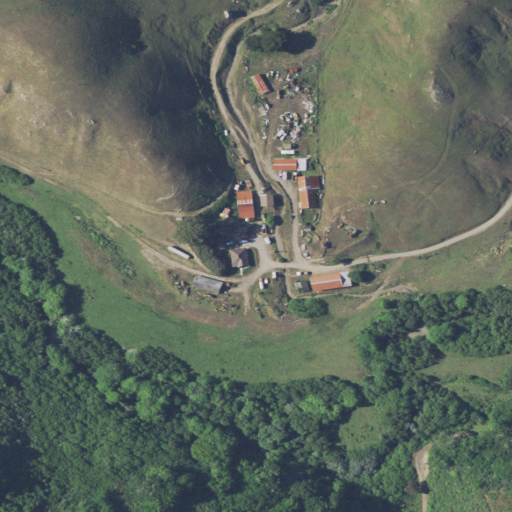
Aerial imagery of valley in California named Pepperwood Gulch containing shrub, grassland, woody wetlands, evergreen forest, open development, herbaceous wetlands, mixed forest, low intensity development, and deciduous forest